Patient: sex M, age 52
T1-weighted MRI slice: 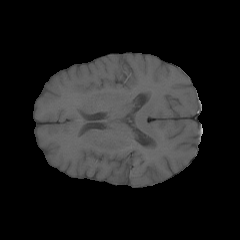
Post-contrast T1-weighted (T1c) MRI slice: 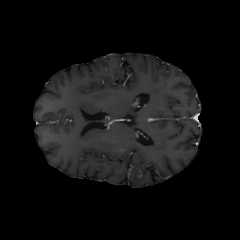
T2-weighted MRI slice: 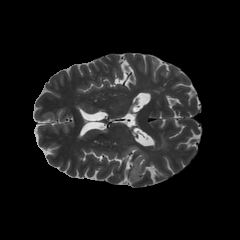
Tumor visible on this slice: yes
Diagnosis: Astrocytoma, IDH-mutant
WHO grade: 3